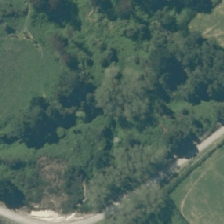
Land cover: deciduous_hardwood